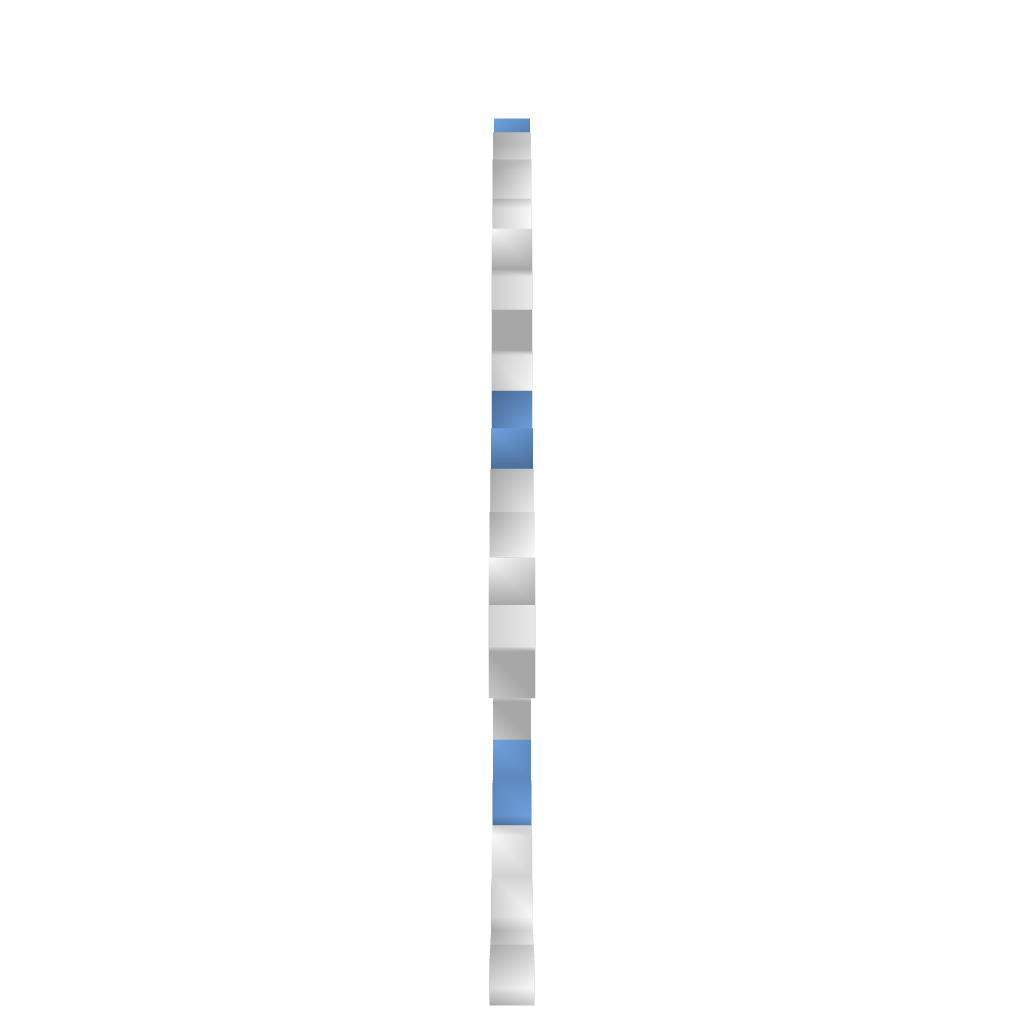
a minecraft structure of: Iceman (ErnieCIII) bad low quality